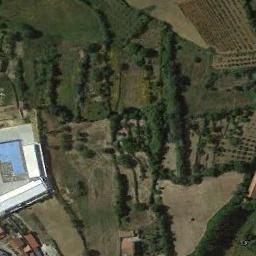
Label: terrace